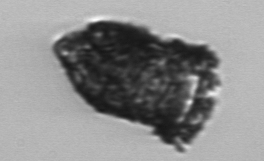
Label: Tintinnopsis